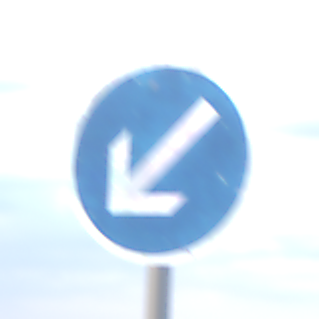
Verkehrszeichen: VorgeschriebeneVorbeifahrtLinks
Umgebung: Outdoor, Nature
Tageszeit: SunriseSunset
Wetter: PartlyCloudy
Licht: Natural
Jahreszeit: NotSpecified
Kontrast: LowContrast